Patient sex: M
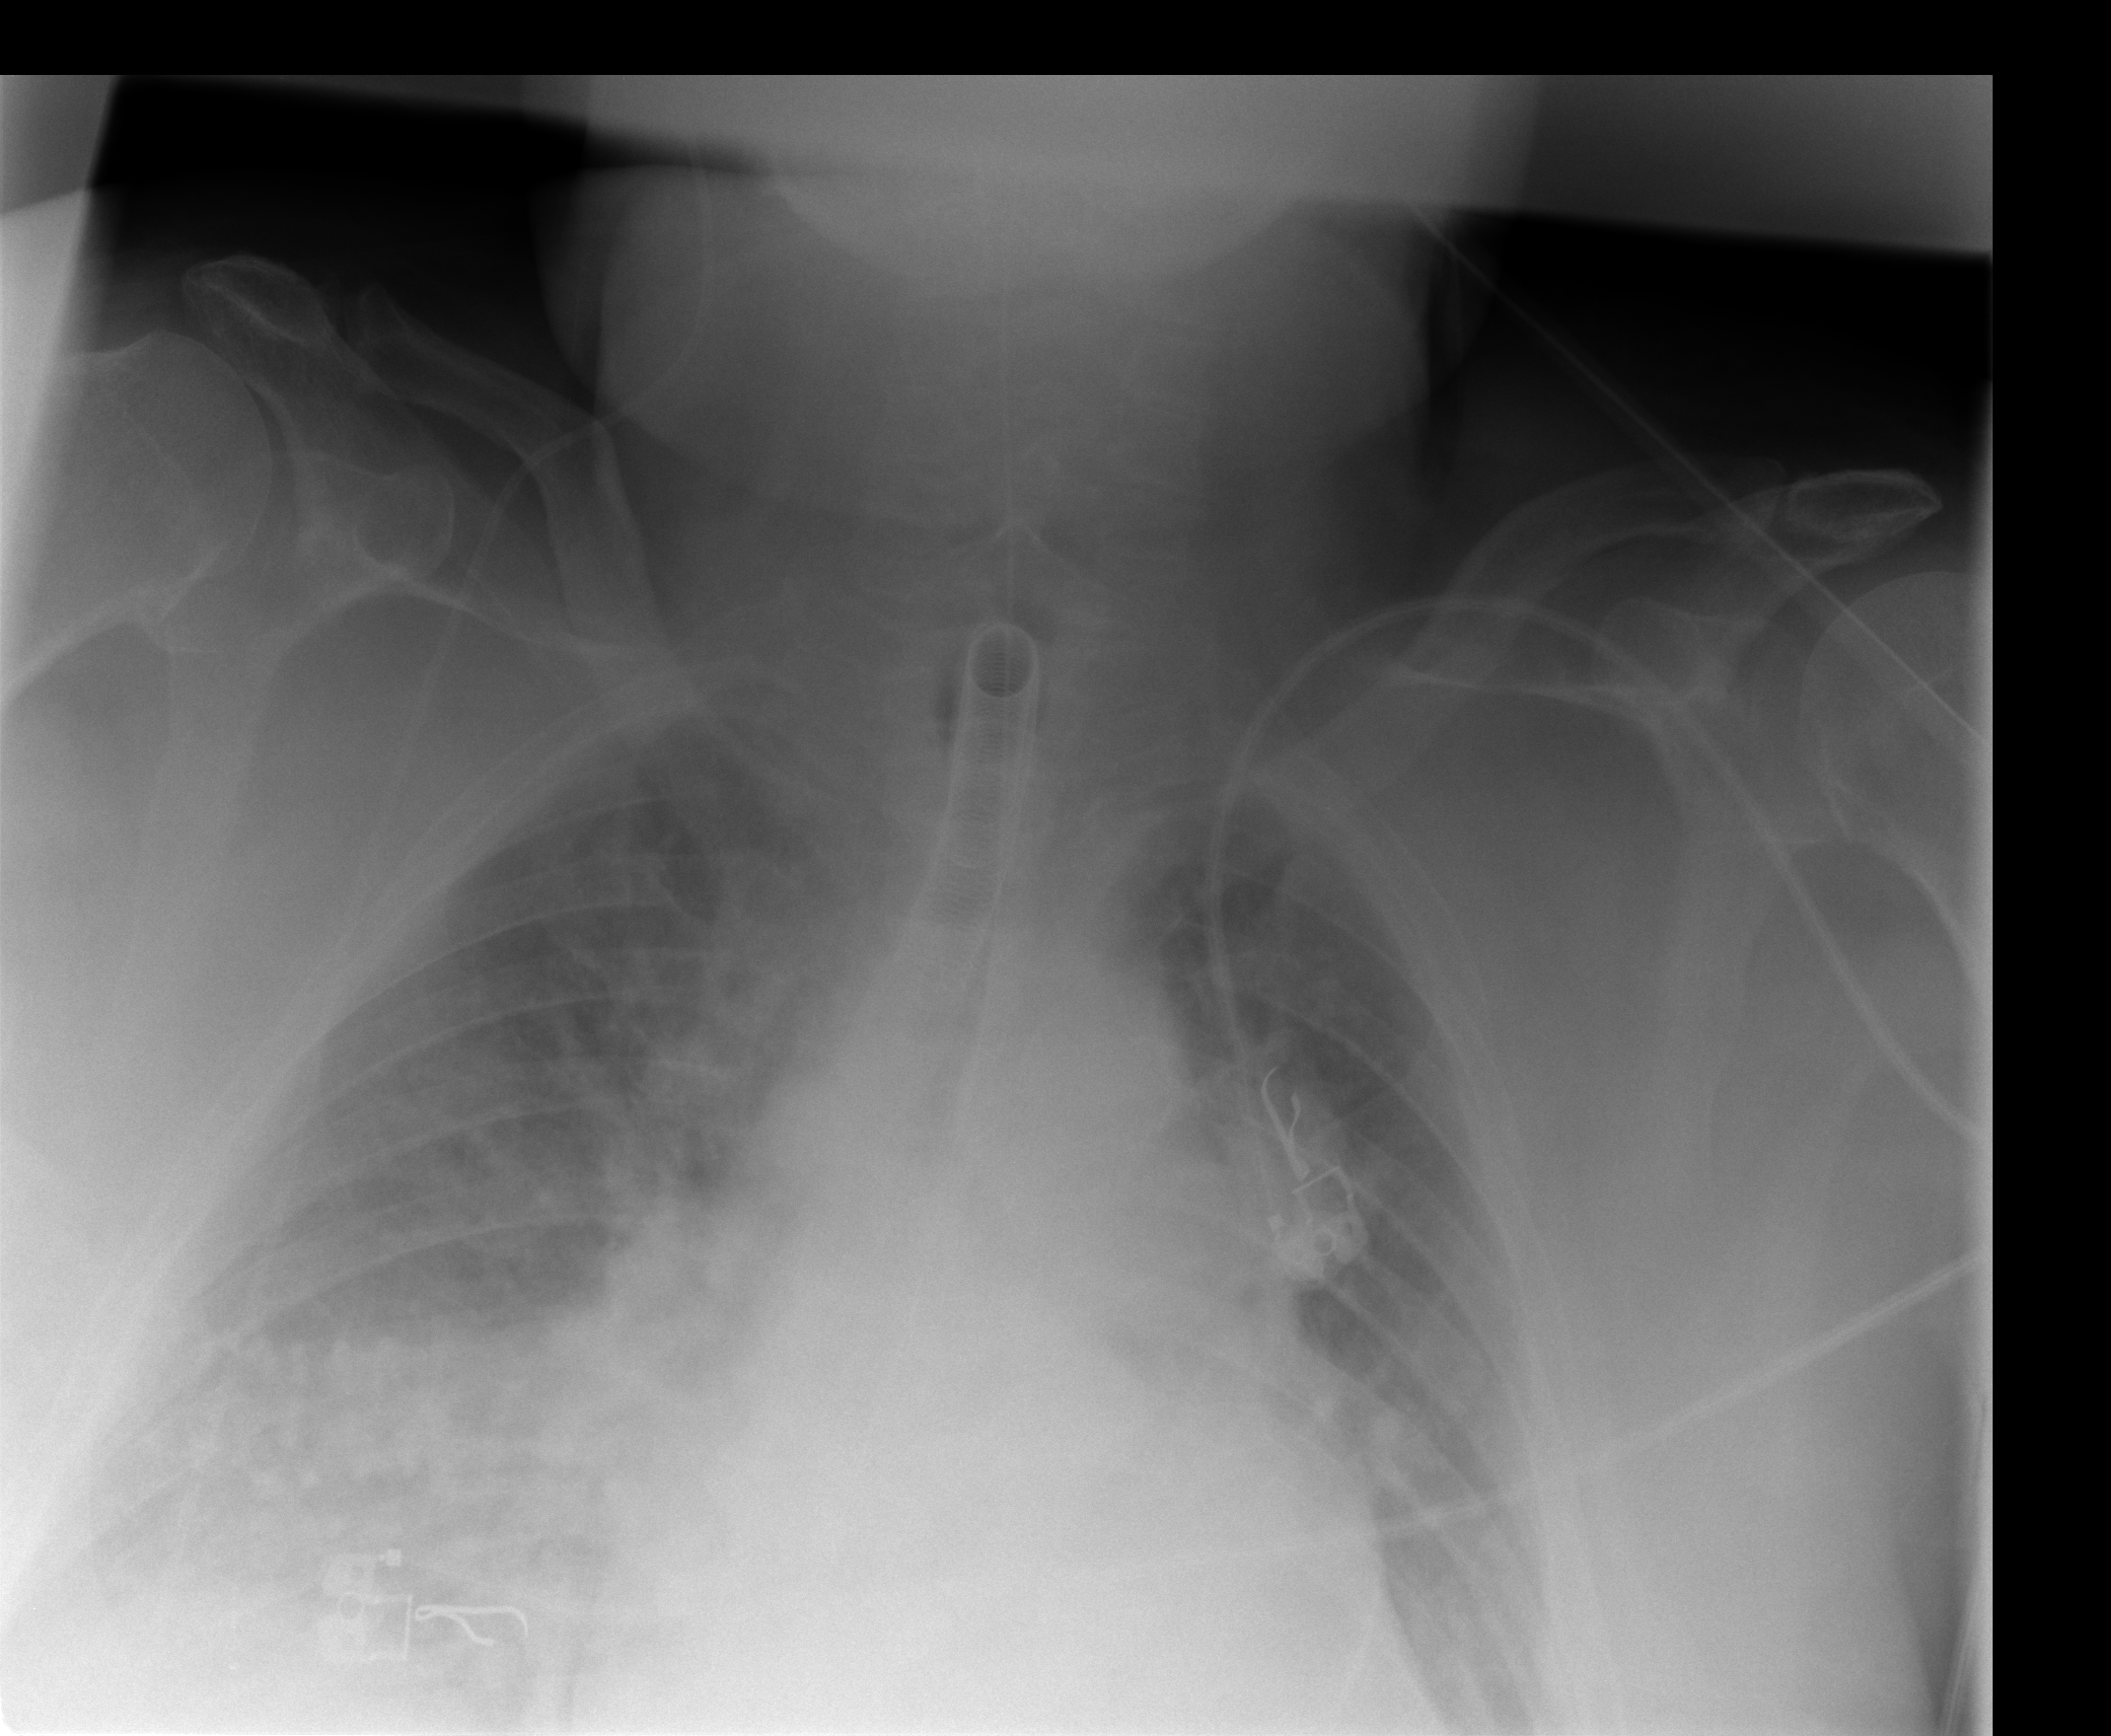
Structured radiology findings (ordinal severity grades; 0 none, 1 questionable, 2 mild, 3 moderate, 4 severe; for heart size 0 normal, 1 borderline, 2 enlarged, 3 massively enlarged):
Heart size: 2
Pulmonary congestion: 0
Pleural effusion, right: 1
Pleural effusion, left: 1
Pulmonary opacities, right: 1
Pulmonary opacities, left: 0
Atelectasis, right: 2
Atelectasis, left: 2